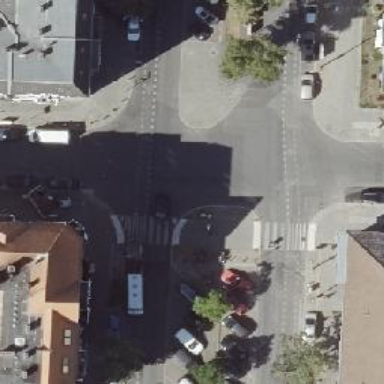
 with half of the vehicles parked on the curb."